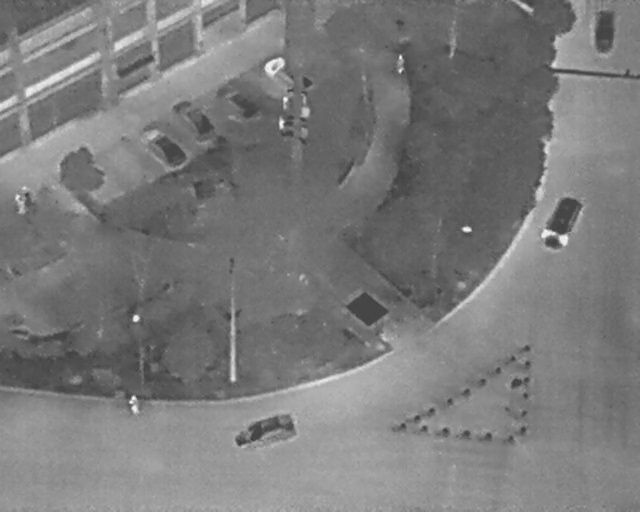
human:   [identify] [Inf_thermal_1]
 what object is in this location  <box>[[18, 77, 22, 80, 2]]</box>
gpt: <ref>1 medium person at the bottom left</ref>

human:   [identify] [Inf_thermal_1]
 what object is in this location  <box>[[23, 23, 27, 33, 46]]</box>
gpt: <ref>1 medium car at the top left</ref>

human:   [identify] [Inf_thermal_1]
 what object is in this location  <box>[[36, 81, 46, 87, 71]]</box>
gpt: <ref>1 medium car at the bottom</ref>